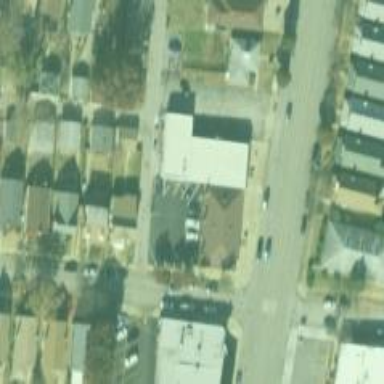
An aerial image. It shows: Veterinary facility.